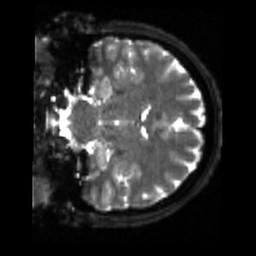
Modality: sbref
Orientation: coronal
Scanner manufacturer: siemens
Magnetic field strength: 3 T
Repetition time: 4 s
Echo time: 0.0594 s